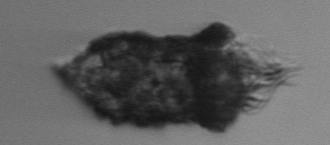
Label: Tintinnopsis